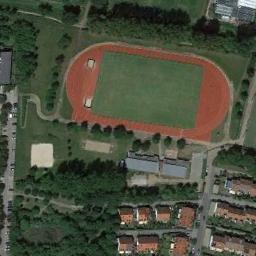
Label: ground_track_field